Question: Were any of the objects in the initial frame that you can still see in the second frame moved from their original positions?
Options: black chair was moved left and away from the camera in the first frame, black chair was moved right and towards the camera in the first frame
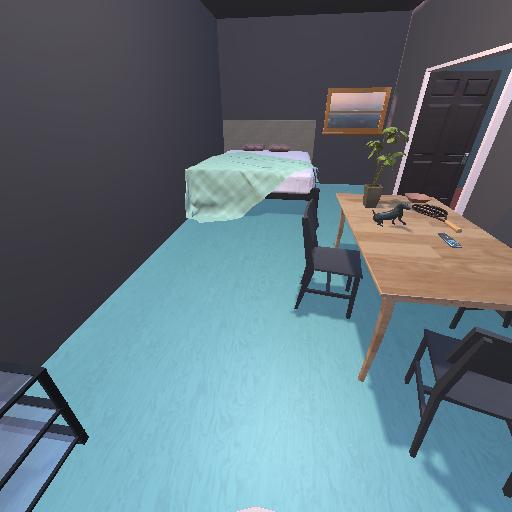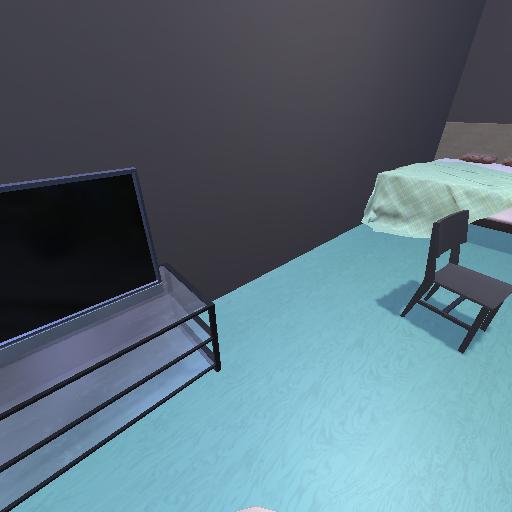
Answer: black chair was moved left and away from the camera in the first frame